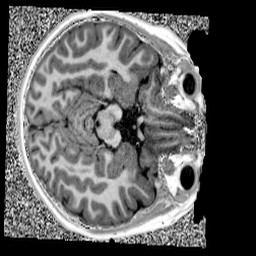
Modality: UNIT1
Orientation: axial
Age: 9
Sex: male
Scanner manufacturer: siemens
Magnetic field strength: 3 T
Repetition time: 4 s
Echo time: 0.00299 s